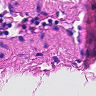
Metastatic tissue present: no